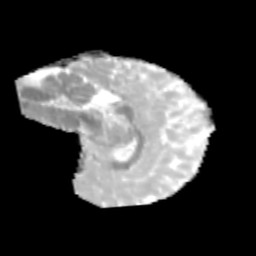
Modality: MD
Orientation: sagittal
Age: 11
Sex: male
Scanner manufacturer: siemens
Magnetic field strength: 3 T
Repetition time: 3.8 s
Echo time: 0.07 s